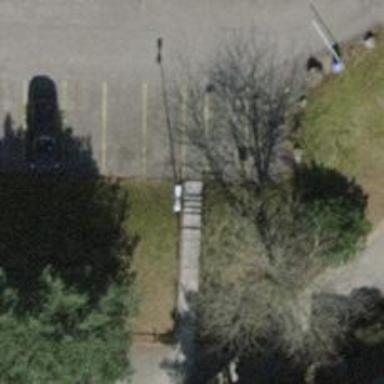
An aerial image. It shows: Road with steps.